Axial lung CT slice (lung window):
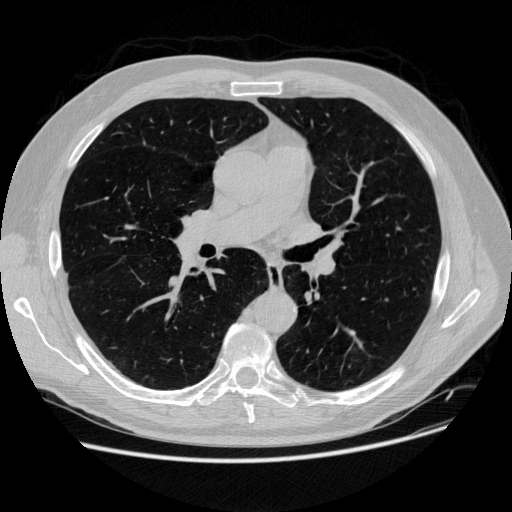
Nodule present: no